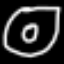
Label: donut